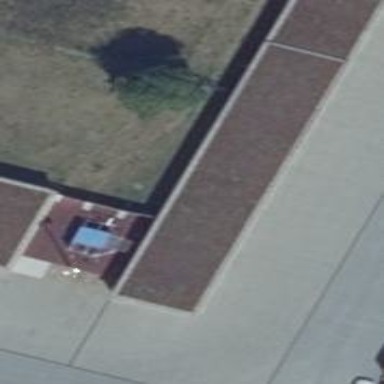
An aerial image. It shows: White garages with flat grass roofs.